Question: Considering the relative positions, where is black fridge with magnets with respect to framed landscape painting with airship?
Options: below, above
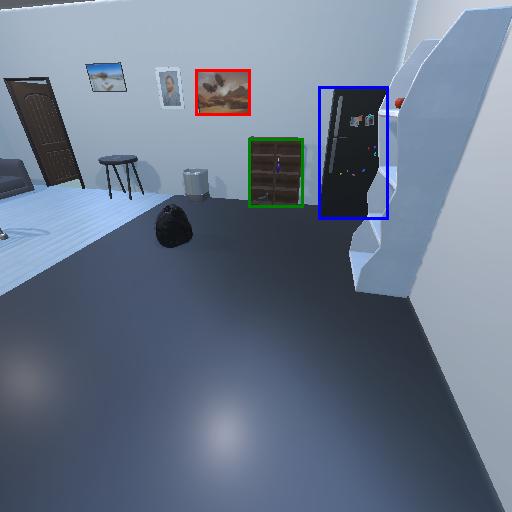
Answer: below